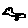
Label: bird